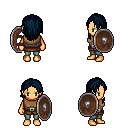
a pixel art fantasy rpg character, female body template, human, tanned skin, leather chest armor, teal pants, raven long hairstyle, bracelets, shield, four views (front, back, left, right), 2x2 character sprite sheet, small pixel art, hard edges, no anti-aliasing